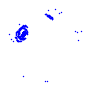
Particle: electron